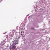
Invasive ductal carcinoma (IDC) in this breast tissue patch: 0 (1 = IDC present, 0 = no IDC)